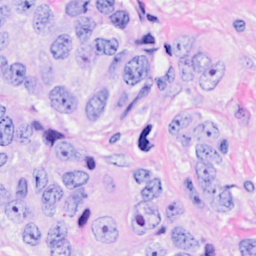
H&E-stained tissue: Breast